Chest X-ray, PA view. Patient: 44 years old, sex M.
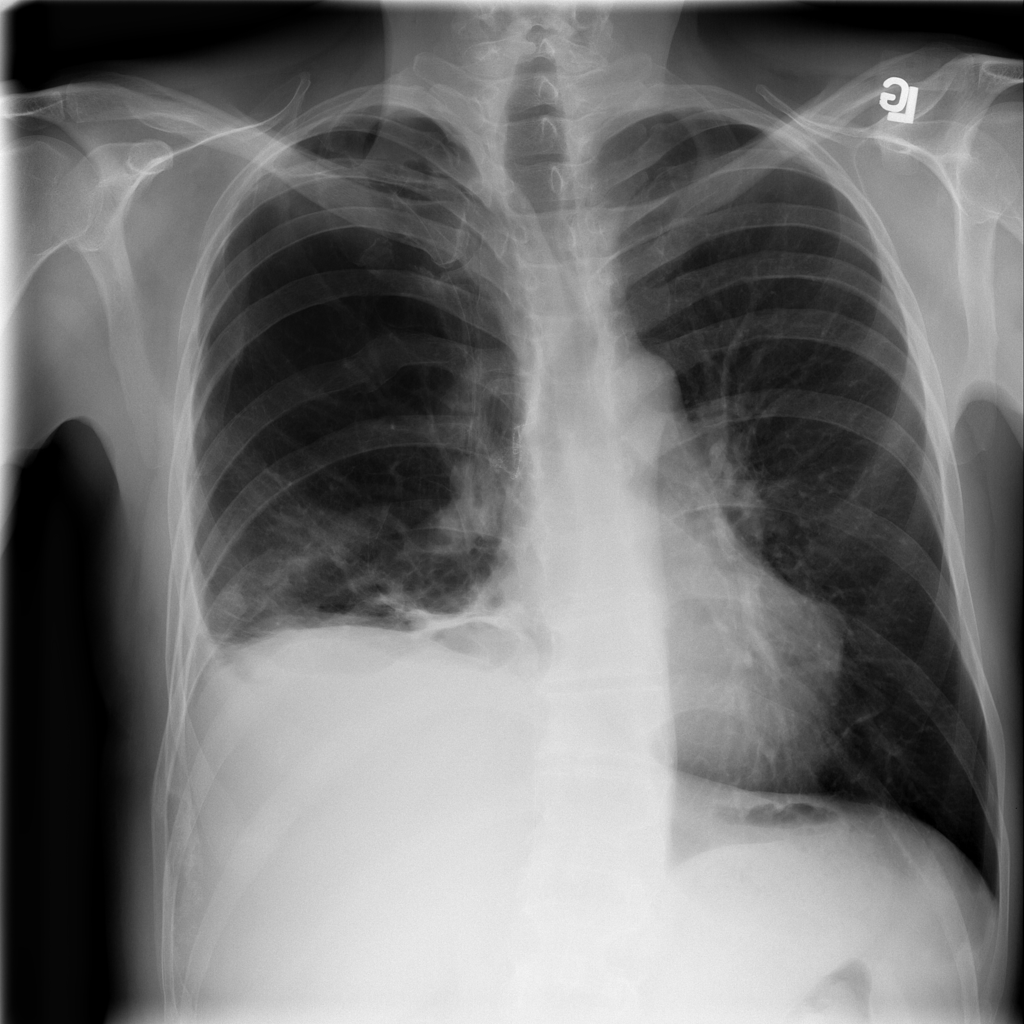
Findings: Nodule